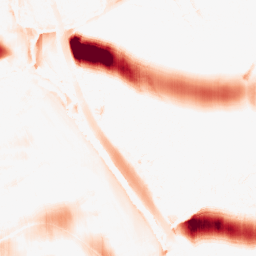
Category: morphological
Decomposition family: morphological_ellipse
Decomposition parameters: operation: opening
width: 50
height: 10
Upsampling method: regularized
Upsampling parameters: scale: 4
lambda_reg: 0.001
Upsampling scale: 4